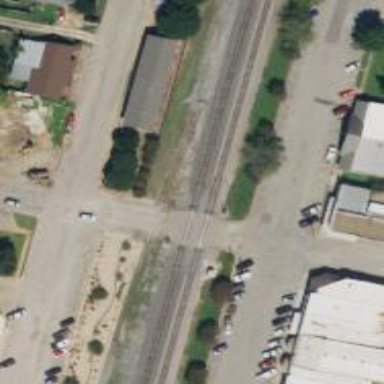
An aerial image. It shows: Railway siding for service.